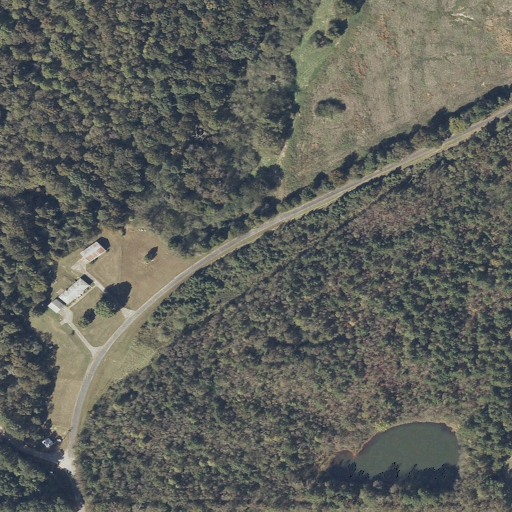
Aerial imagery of gap in Alabama named Gilbreth Gap containing deciduous forest, pasture, open development, mixed forest, low intensity development, evergreen forest, open water, and shrub